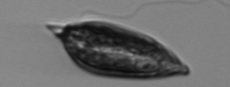
Label: Prorocentrum_micans